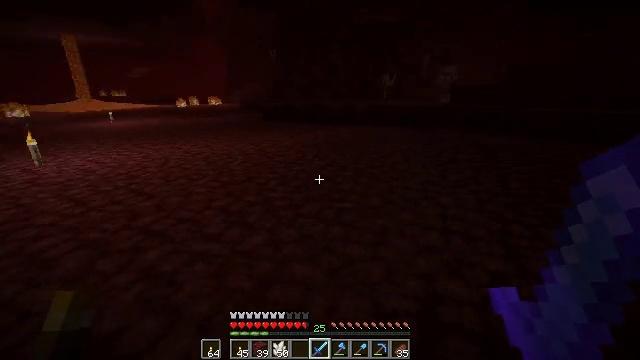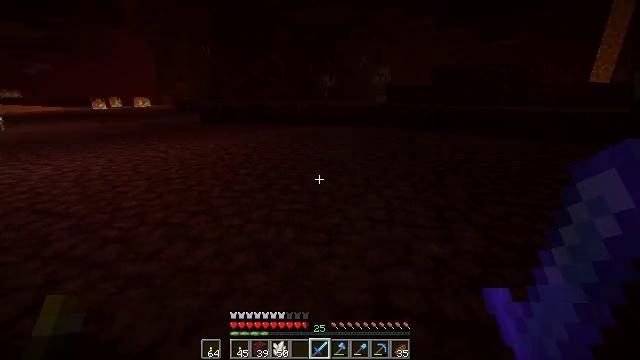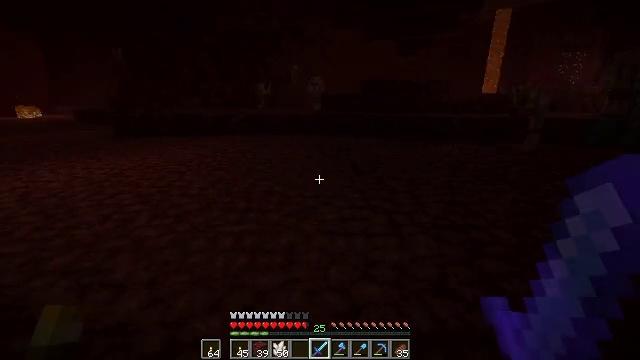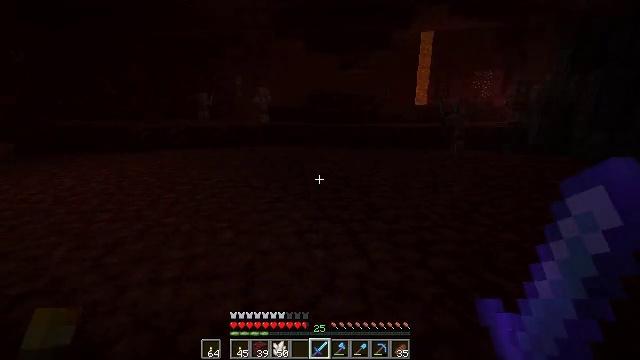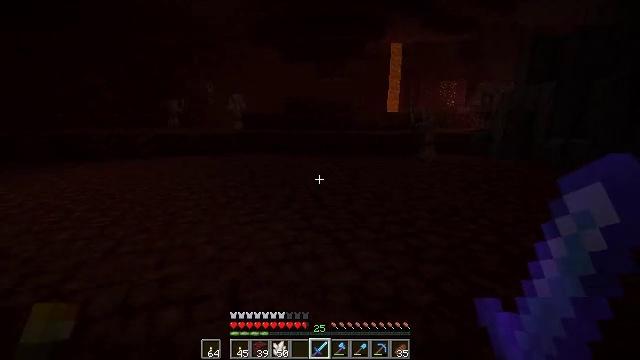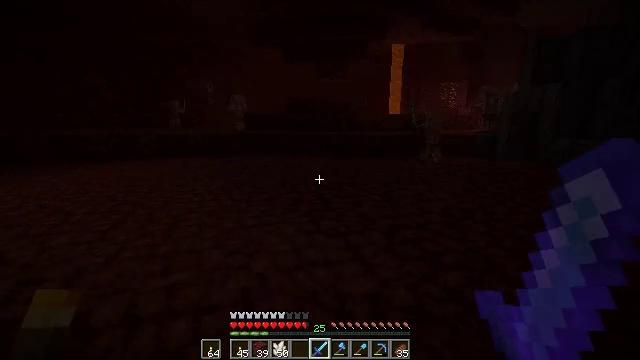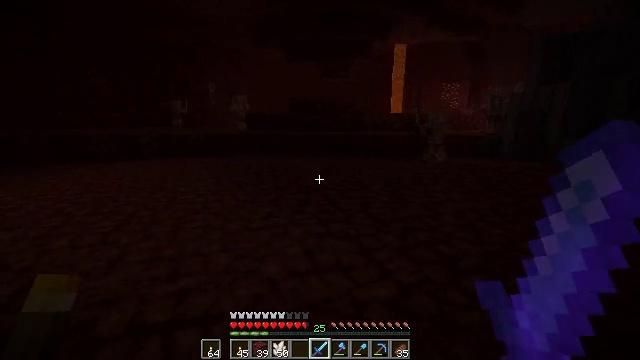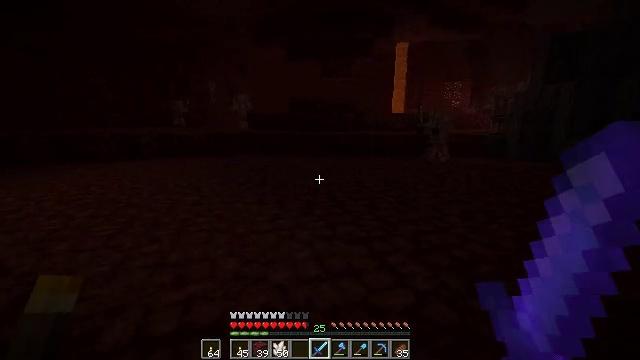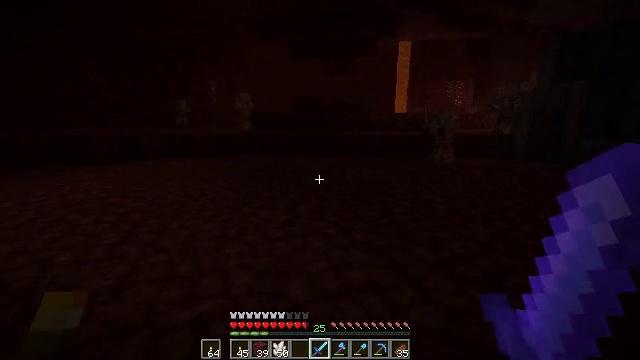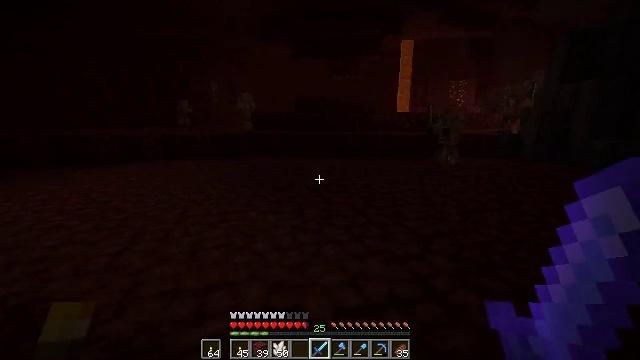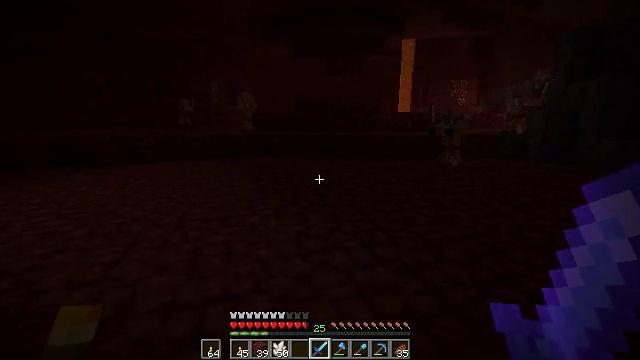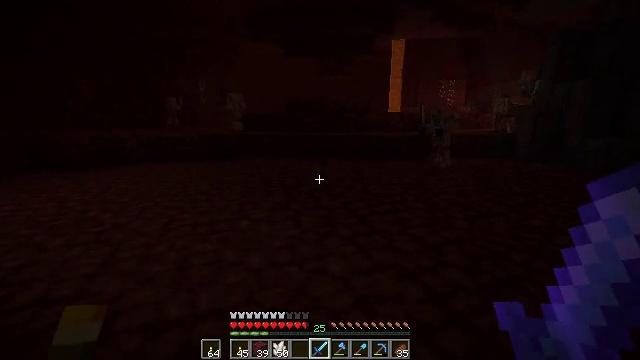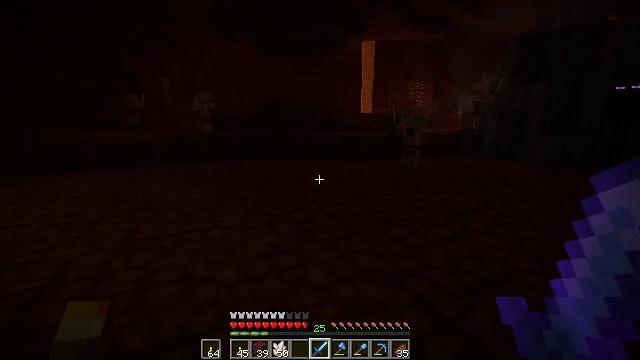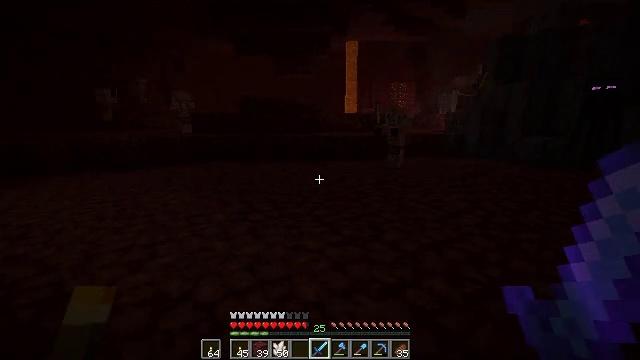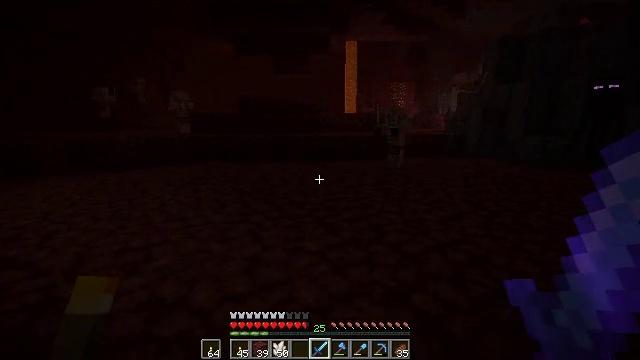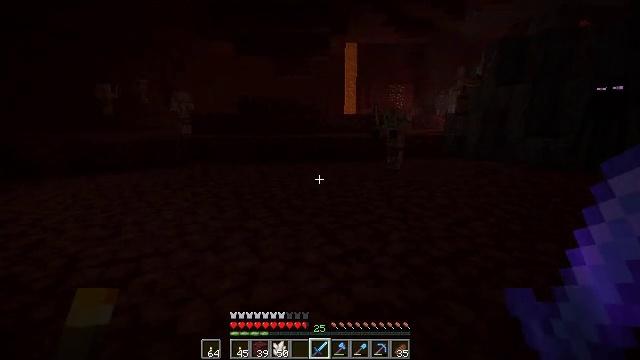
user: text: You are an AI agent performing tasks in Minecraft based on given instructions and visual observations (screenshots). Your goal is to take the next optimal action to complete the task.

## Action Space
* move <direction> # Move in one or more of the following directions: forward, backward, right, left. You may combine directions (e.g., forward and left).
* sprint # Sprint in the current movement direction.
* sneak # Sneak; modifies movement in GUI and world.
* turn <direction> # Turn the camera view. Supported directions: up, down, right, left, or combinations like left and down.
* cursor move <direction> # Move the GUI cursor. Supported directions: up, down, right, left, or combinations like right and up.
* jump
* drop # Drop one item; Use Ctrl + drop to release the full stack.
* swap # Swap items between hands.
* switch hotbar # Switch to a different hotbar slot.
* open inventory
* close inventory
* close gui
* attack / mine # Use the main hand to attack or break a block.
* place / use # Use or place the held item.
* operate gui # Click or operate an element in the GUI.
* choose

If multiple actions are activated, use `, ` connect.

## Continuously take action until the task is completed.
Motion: motion action
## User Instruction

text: Hunt the villager.
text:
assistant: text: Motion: move forward and move left, turn right
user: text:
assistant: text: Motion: move forward and move left, turn right and up
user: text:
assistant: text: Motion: move forward and move left, turn right and up
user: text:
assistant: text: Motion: move forward and move left, turn right and up
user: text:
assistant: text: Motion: move forward and move left
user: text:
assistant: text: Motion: move forward and move left
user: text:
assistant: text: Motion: move forward and move left
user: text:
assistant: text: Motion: move forward and move left
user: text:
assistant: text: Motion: move forward
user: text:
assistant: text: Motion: move forward
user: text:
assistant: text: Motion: move forward, turn right
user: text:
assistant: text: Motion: move forward, turn right
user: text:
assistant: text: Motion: move forward, turn right
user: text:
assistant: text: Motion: move forward, sprint
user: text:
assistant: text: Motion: move forward, sprint
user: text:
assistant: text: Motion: move forward, sprint
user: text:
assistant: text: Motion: move forward, sprint
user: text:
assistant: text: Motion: move forward, turn left
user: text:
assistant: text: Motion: move forward, sprint, turn left
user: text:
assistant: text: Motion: move forward, sprint, turn left
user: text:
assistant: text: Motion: move forward, sprint
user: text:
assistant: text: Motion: move forward, sprint
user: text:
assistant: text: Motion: move forward
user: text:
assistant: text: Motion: move forward
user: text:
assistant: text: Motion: move forward, sprint
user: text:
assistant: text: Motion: move forward, sprint
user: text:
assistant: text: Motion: move forward, sprint
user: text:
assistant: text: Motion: move forward, sprint
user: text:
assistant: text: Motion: move forward
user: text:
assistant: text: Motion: move forward, turn right and down